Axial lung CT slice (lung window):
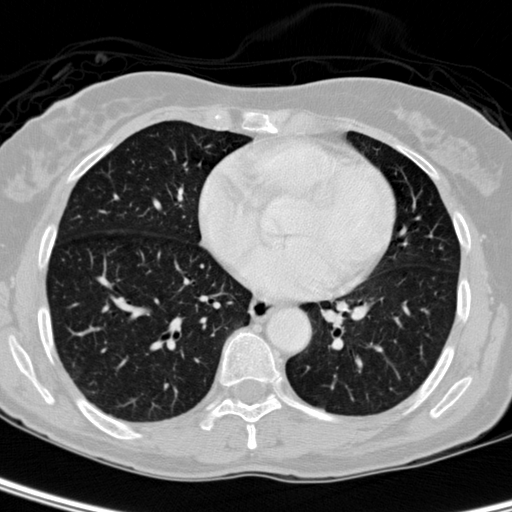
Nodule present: no